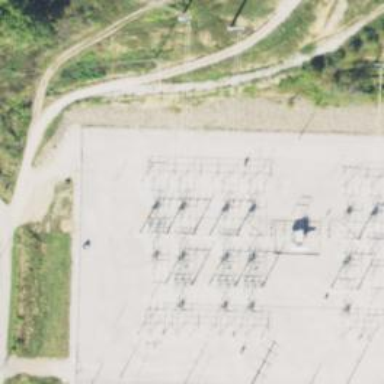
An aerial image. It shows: Switch for power supply.